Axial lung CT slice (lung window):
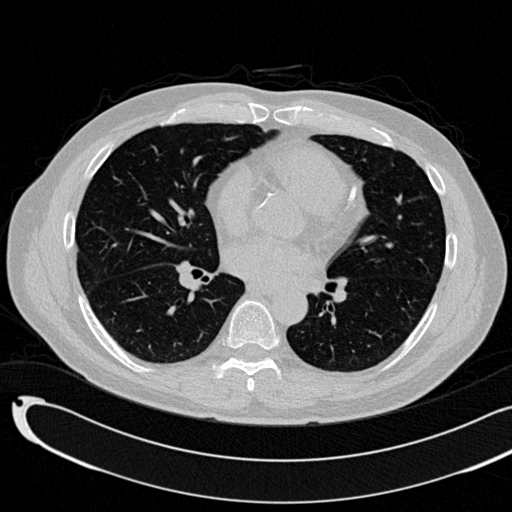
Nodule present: no